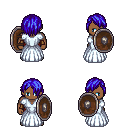
a pixel art fantasy rpg character, male body template, human, dark skin, underdress, red pants, blue bangs hairstyle, cloth bracers, shield, four views (front, back, left, right), 2x2 character sprite sheet, small pixel art, hard edges, no anti-aliasing